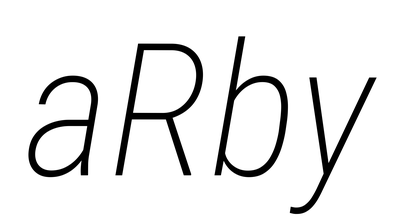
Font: Roboto-Italic_Condensed_ExtraLight_Italic